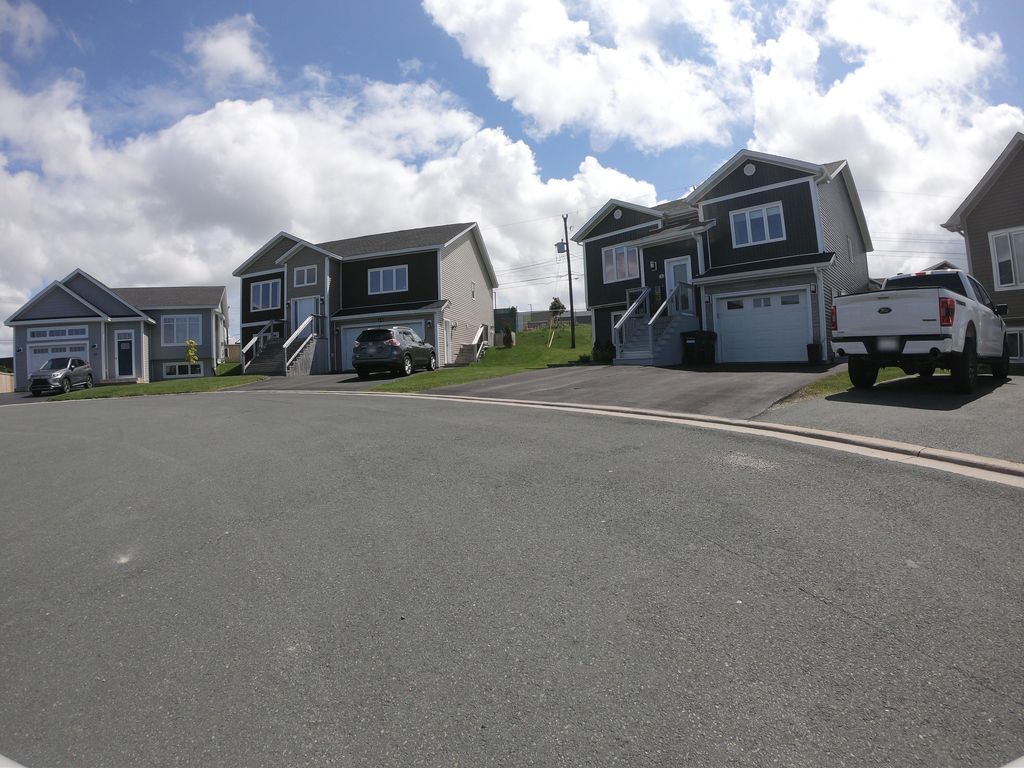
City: st_johns